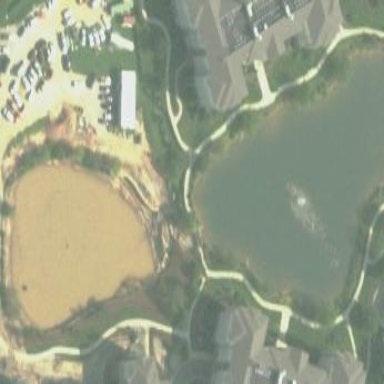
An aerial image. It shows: Pond with natural water.